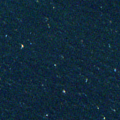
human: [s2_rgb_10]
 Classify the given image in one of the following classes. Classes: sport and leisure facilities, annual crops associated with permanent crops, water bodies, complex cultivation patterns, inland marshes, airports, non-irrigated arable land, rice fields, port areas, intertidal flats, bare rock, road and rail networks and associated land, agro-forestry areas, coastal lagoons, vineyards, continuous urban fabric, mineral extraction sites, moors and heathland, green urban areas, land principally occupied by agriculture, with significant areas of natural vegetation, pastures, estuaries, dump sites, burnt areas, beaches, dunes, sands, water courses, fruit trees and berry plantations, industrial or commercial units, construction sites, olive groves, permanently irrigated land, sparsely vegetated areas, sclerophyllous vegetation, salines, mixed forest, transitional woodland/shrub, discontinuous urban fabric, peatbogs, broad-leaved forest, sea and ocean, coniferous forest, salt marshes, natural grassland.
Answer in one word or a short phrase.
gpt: sea and ocean